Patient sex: M
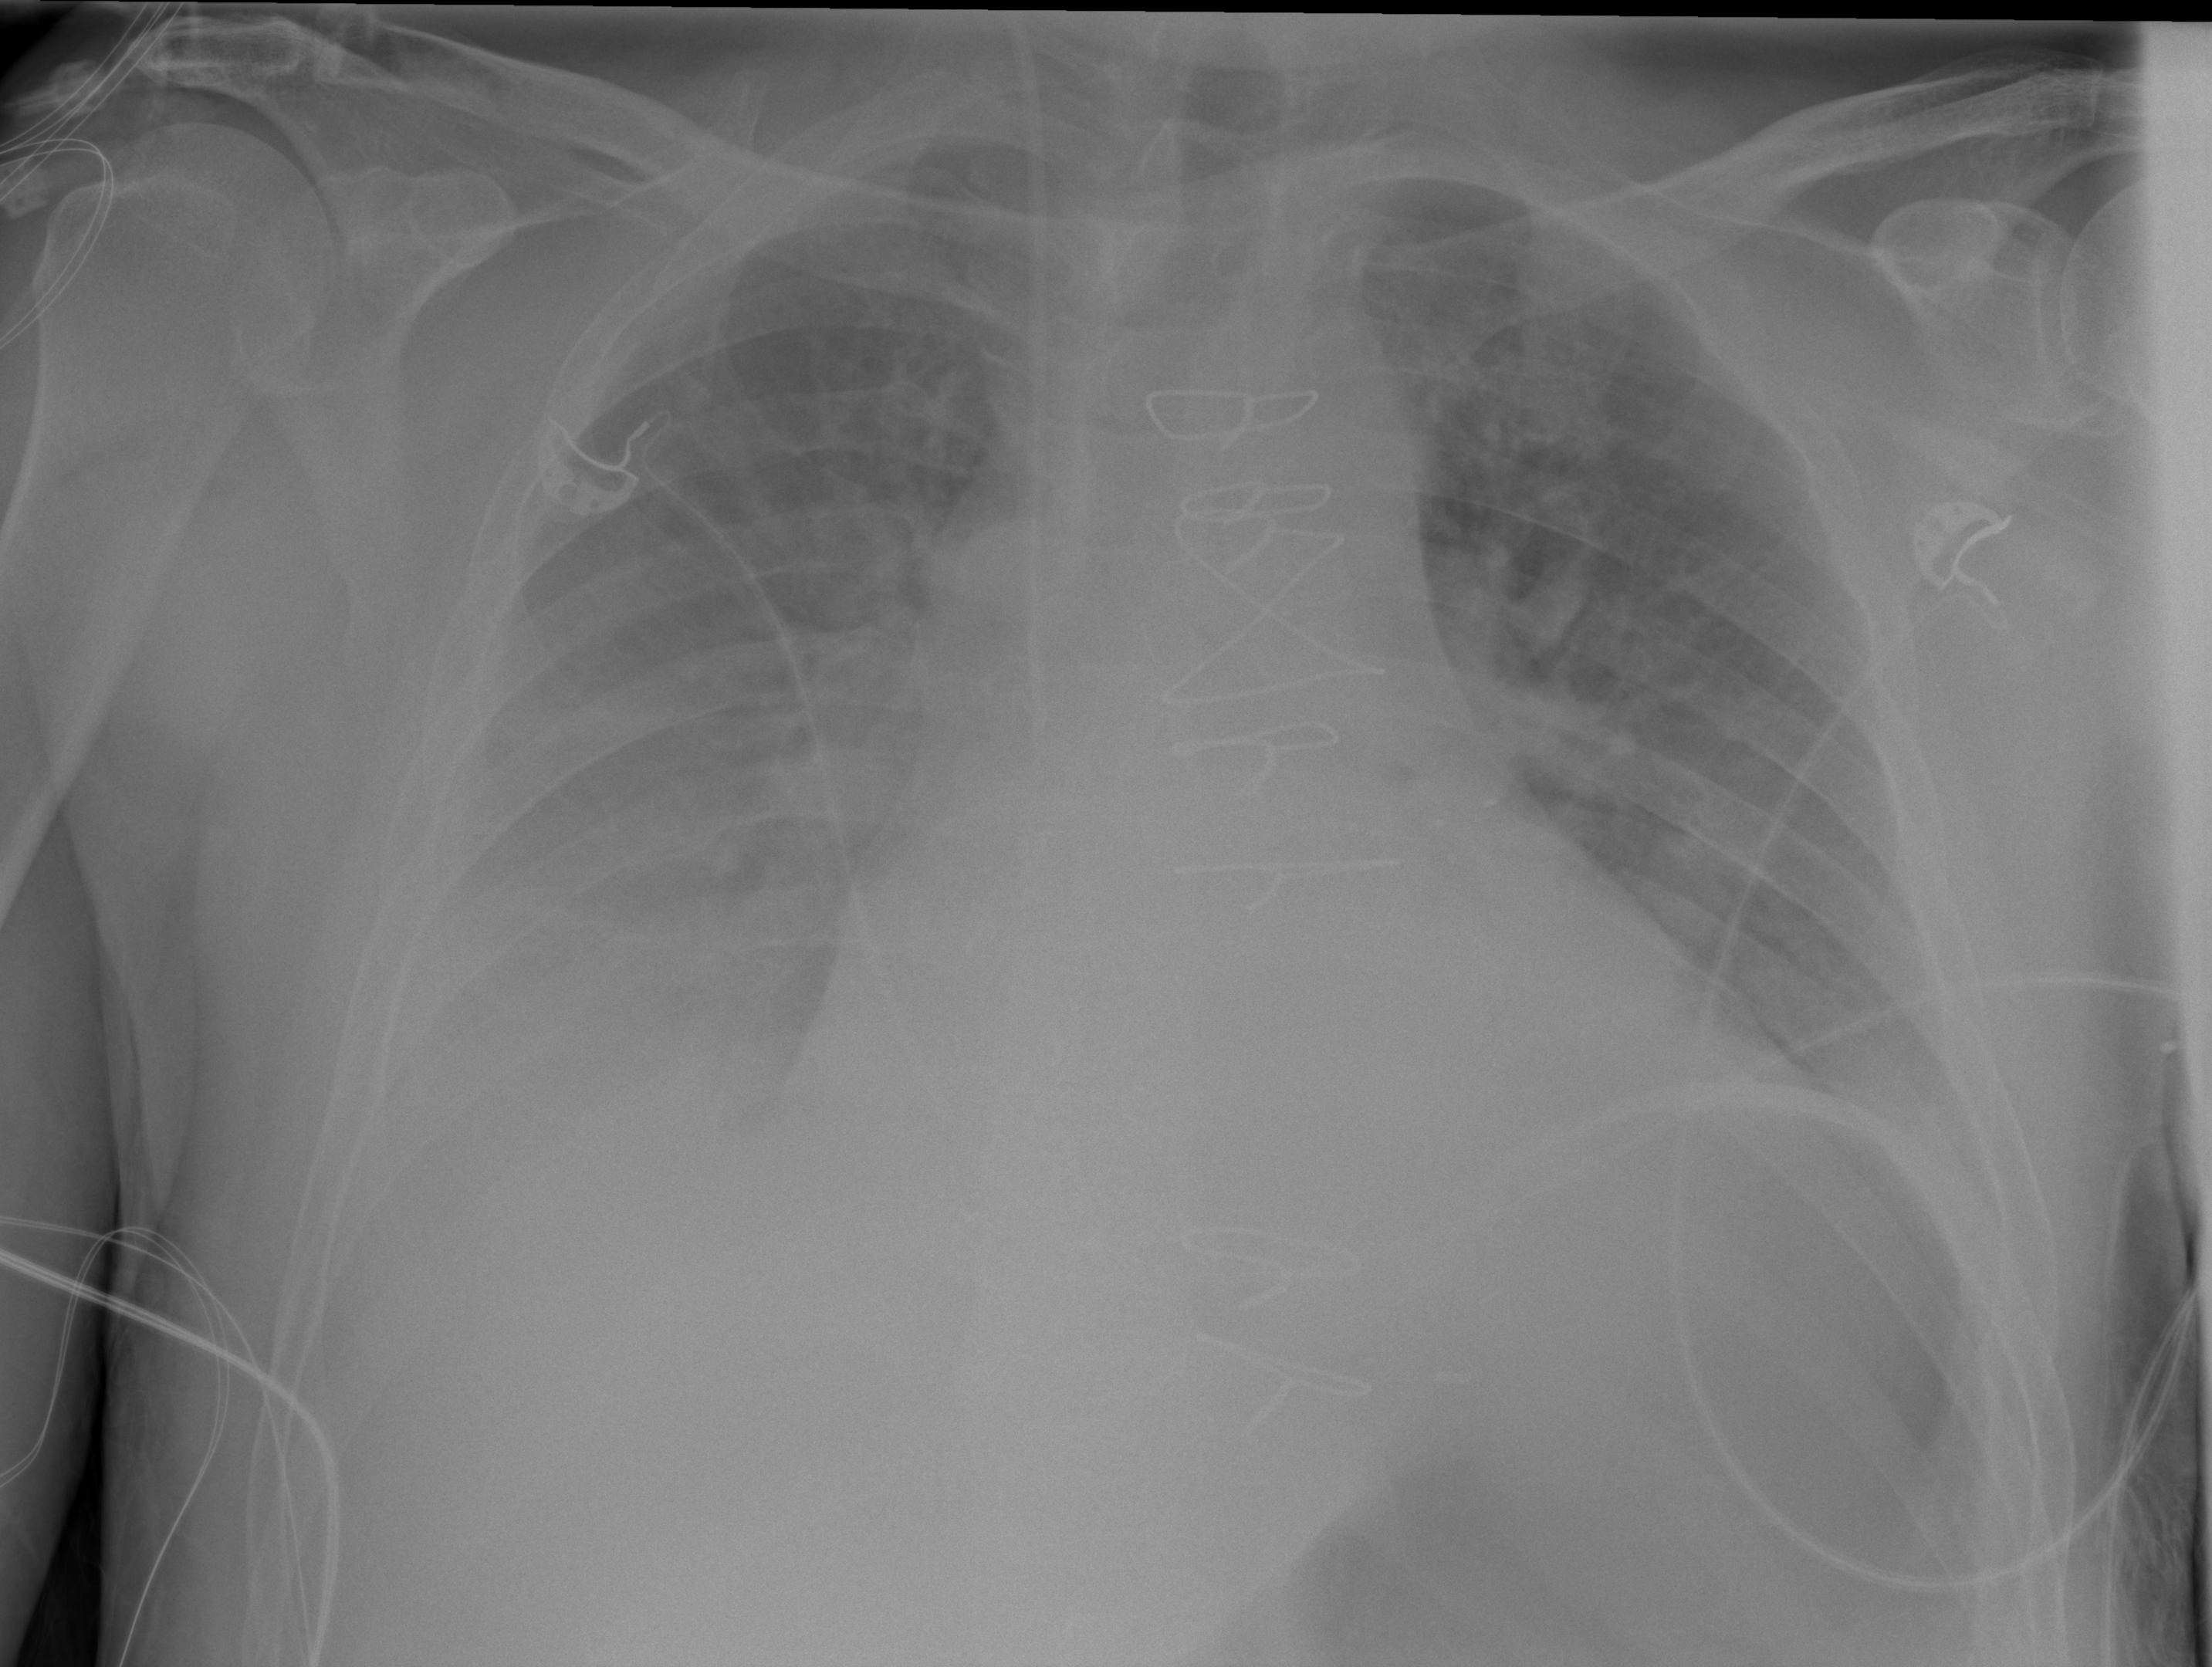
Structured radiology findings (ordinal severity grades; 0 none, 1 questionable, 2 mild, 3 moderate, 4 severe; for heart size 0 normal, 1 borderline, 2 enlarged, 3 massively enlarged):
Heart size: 2
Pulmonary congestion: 2
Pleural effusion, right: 2
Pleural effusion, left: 0
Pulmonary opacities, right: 1
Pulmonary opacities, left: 2
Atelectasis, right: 2
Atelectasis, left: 0